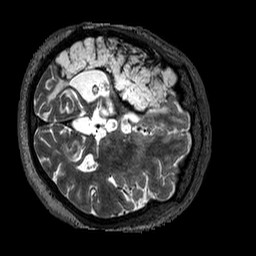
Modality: T2w
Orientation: axial
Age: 48
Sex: male
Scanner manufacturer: siemens
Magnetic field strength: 3 T
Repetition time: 3.2 s
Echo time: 0.567 s